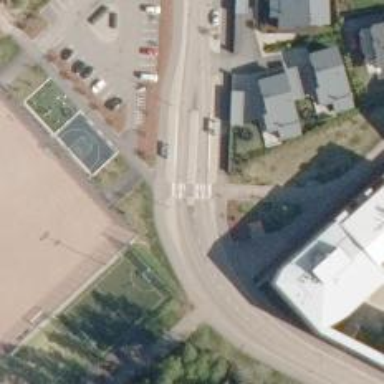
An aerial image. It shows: Crossing on asphalt cycleway.